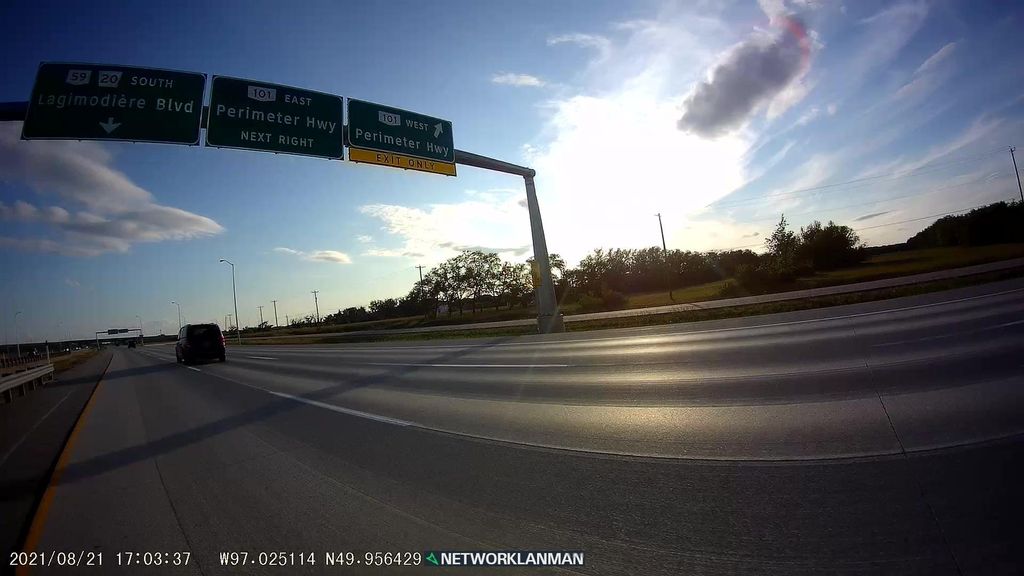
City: winnipeg